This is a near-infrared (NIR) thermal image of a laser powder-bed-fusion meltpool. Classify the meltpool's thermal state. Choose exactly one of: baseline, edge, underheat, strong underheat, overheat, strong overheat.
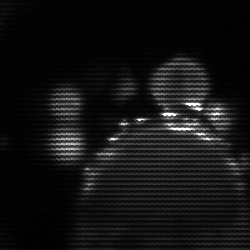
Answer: edge